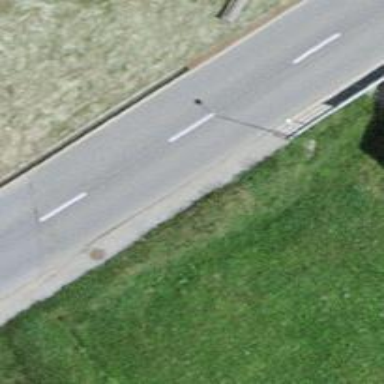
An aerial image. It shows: Bus stop along the road.